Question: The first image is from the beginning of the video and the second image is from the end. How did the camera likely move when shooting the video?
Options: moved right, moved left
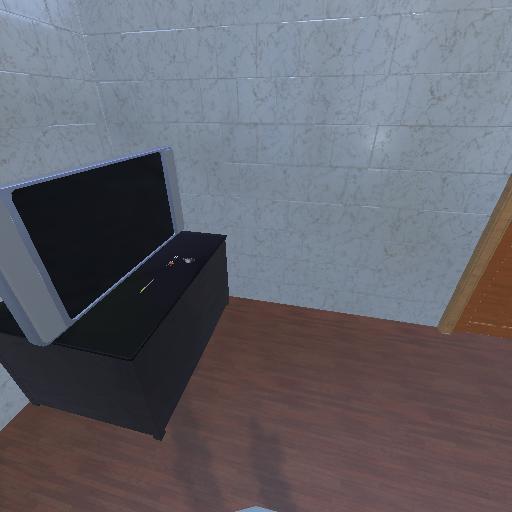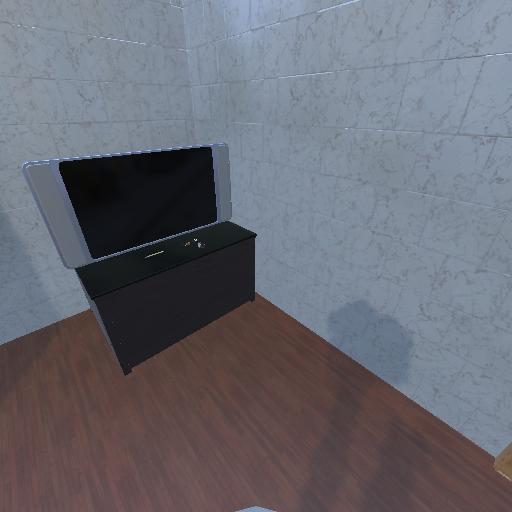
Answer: moved right